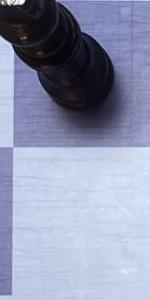
Label: Empty